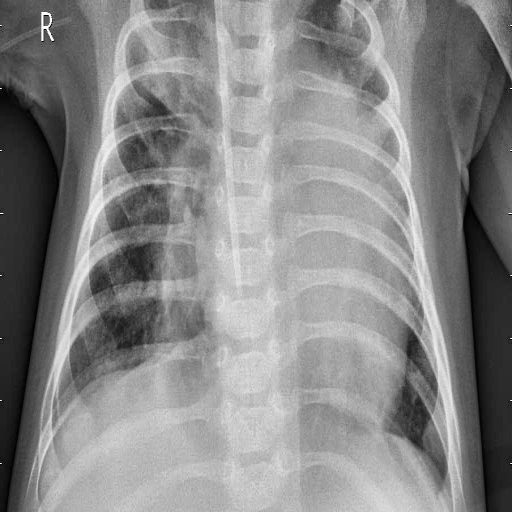
Finding: PNEUMONIA